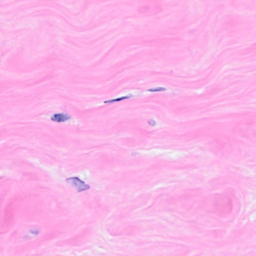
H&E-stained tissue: Breast